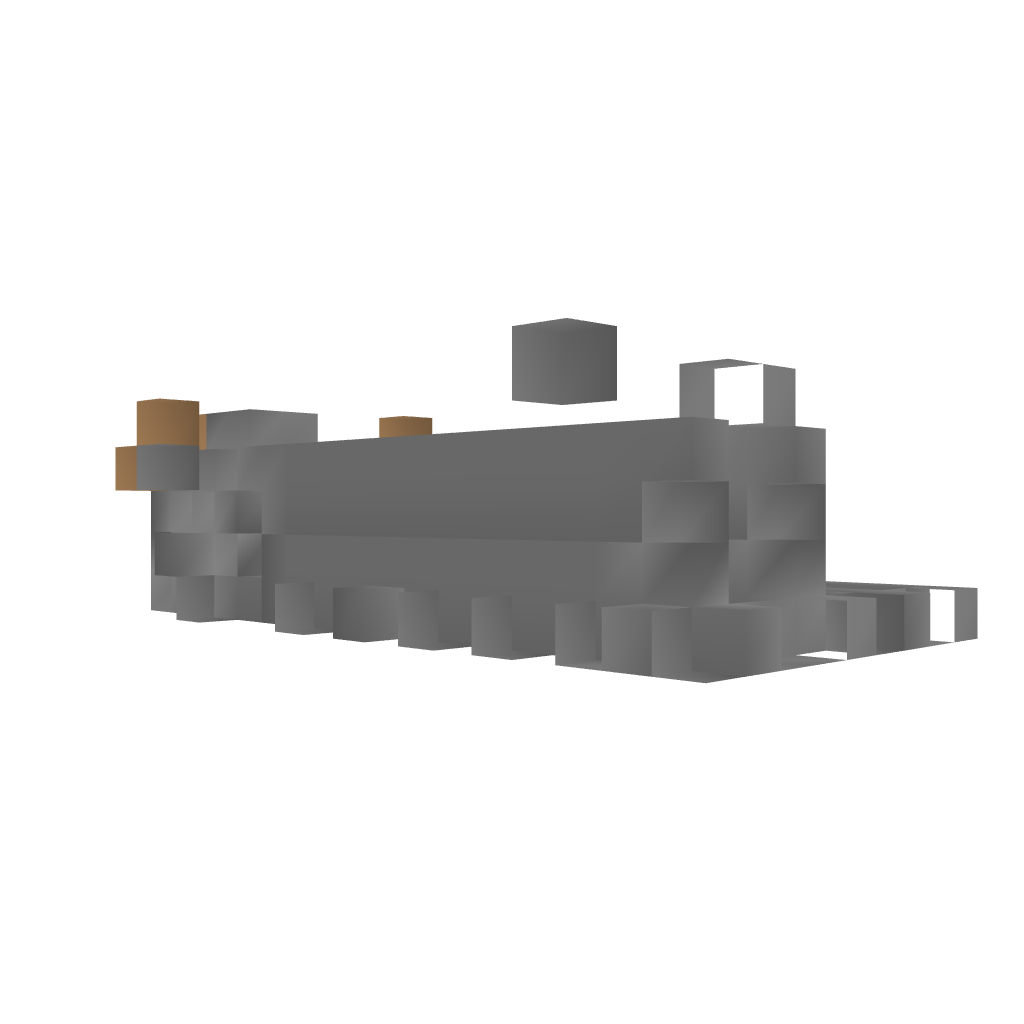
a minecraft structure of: Corridor Run bad low quality